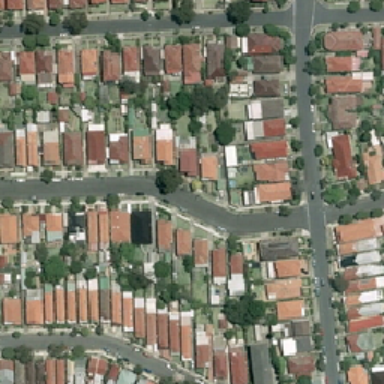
Many trees were planted in the neighborhood .